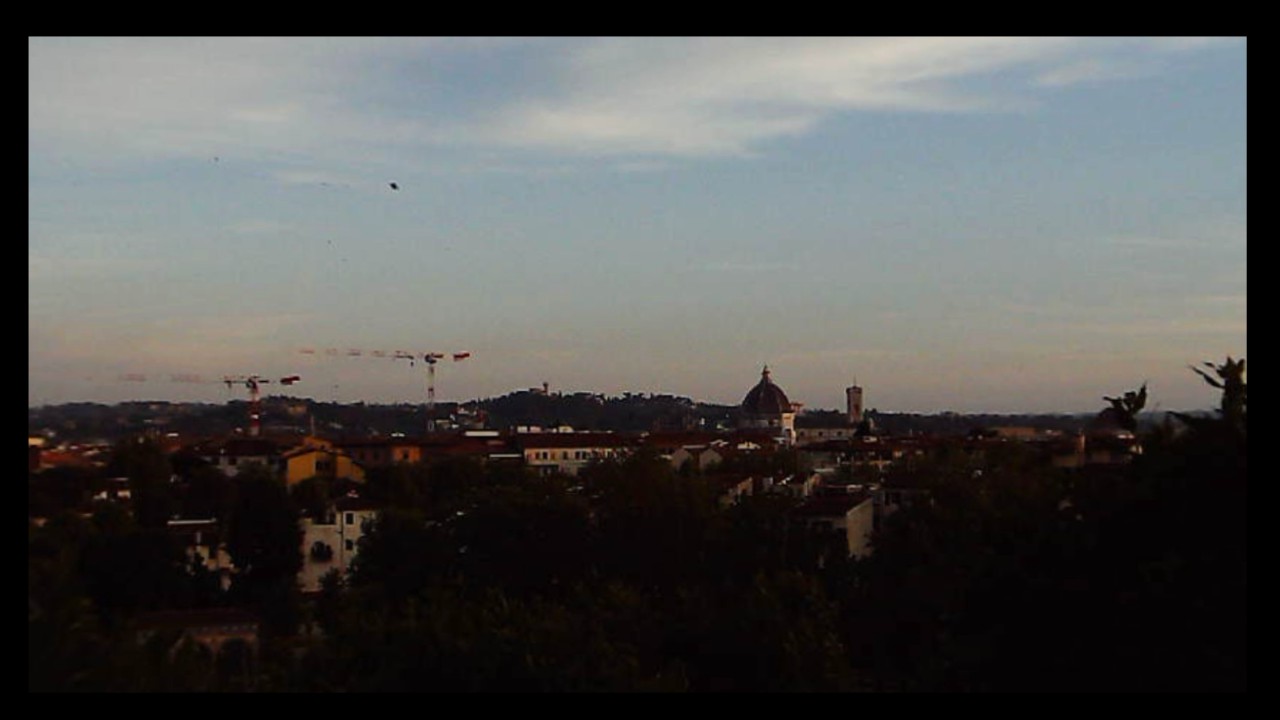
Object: Betafpv air75